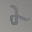
Label: 2